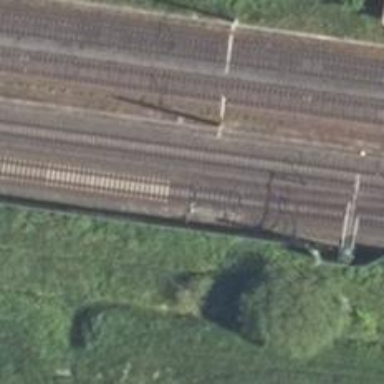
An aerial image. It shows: Railway switch with the turnout side on the left.